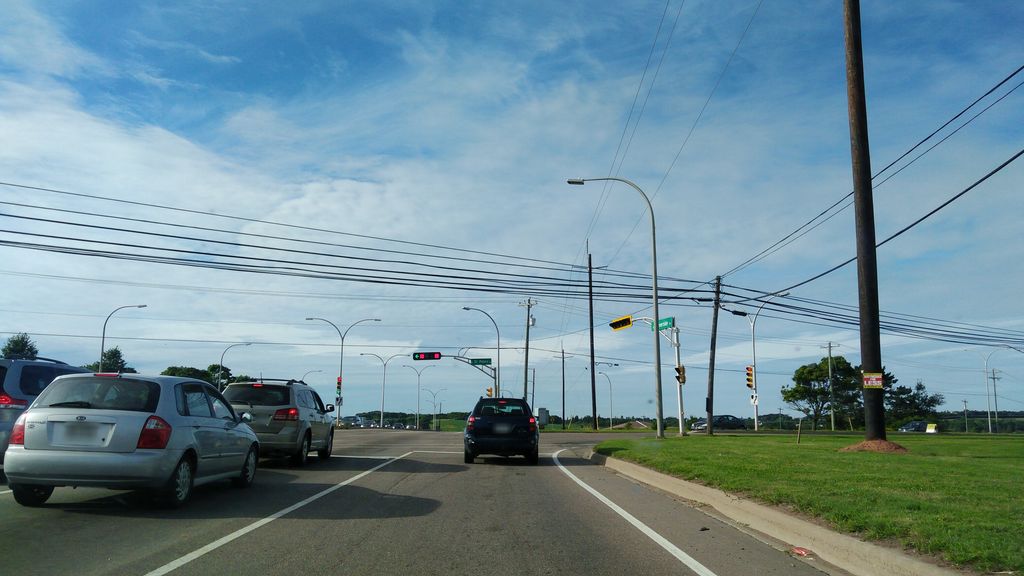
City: charlottetown